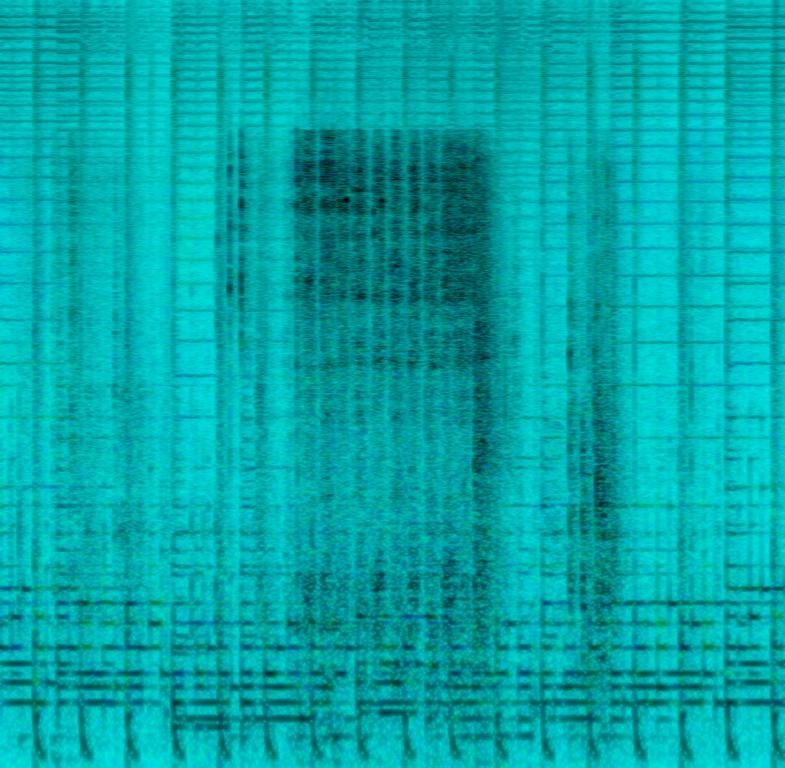
The low quality recording features a happy sounding background song playing in the background and some plastic impact, breaking and plastic scraping sound effects. It seems like it is a tutorial for a kids game.